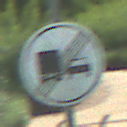
Verkehrszeichen: EndeUeberholverbotKraftfahrzeuge
Umgebung: Outdoor, Nature
Tageszeit: Midday
Wetter: PartlyCloudy
Licht: Natural
Jahreszeit: NotSpecified
Kontrast: HighContrast